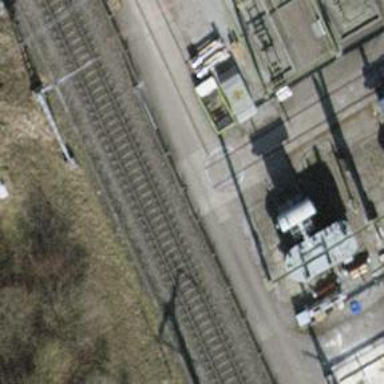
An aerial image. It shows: Railway turntable.